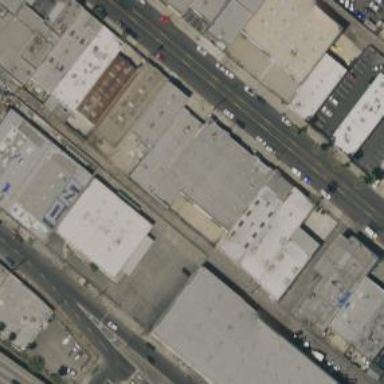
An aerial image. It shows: Warehouse building.